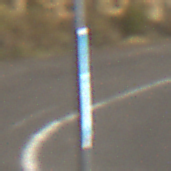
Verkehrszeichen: Autobahn
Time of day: MorningAfternoon
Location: Outdoor (RoadRail)
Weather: PartlyCloudy
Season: NotSpecified
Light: Natural